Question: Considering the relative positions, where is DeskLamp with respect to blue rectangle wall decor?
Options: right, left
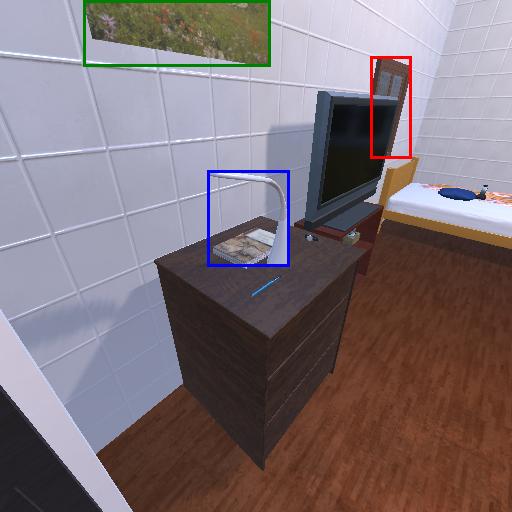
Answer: right